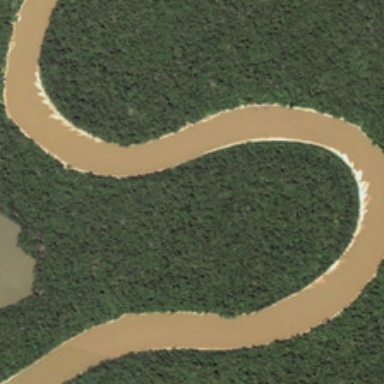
The stretch of river is across the dense forest .